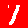
Digit: 1